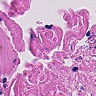
Metastatic tissue present: no